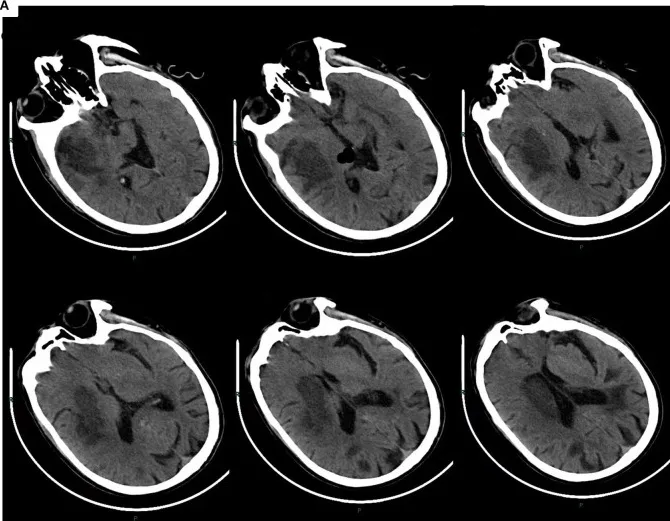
(A) Patient 1. Cerebral infarction in the right basal ganglia involving the temporal lobe, with a previous infarction in the left occipital lobe.
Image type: radiology (ct)